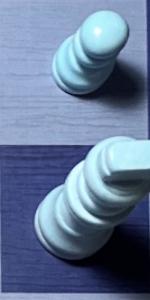
Label: King_White